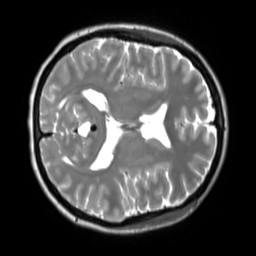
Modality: T2w
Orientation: axial
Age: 44
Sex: female
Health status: ill
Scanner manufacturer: siemens
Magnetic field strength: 3 T
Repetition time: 2.8 s
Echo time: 0.326 s